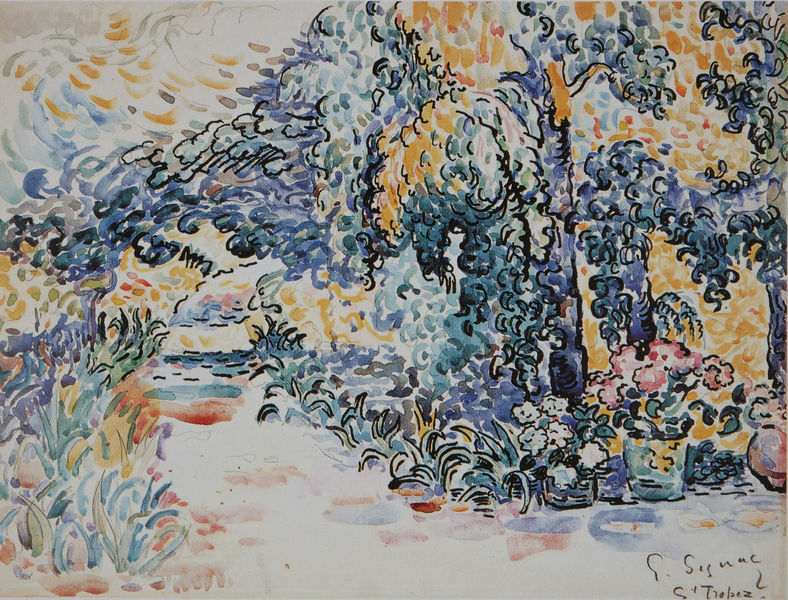
Titel: Saint-Tropez. Le jardin de la maison de l'artiste, Saint-Tropez. Der Garten beim Haus des Künstlers
Künstler: Paul Signac
Standort: Little Rock
Institution: Arkansas Arts Center Foundation Collection
Schlagwörter: baum, blau, blätter, gemälde, himmel, laub, wasser, weiß, wolken, aquarell, bäume, gelb, grün, impressionismus, landschaft, blume, blumen, braun, bunt, frankreich, hell, licht, orange, schwarz, zeichnung, blüten, gras, haus, park, rot, weg, wiese, wand, bild, signatur, gräser, natur, schilf, stamm, strauch, busch, gebüsch, pfad, sonne, pflanze, pflanzen, rosa, wald, garten, krug, stilleben, trauben, vase, blumentopf, kübel, pflanzkübel, topf, farbig, schrift, strand, pointilismus, mittag, abstrakt, mauer, signiert, südfrankreich, van gogh, sturm, blue, red, white, black, expressionism, france, gold, gray, green, grey, modern, painting, wall, yellow, flowers, pink, reflection, aufgang, brown, perspective, plant, pot, potted plant, grass, striche, punkte, blumentöpfe, rit, tusche, titel, aquatinta, wärme, wood, flower, expressiv, cloud, clouds, life, sky, tree, house, landscape, nature, ocean, sand, water, lane, street, summer, sun, trees, impresionismus, geranien, signac, balu, autumn, forest, light, peaceful, reeds, river, bushes, garden, path, plants, road, way, drawing, topfpflanzen, eimer, brushstroke, color, impressionism, paul, post-impressionism, purple, line, sketch, french, fall, beach, wind, abstract, bright, sunshine, spring, leaves, trunk, paul signac, postimpressionismus, neoimpressionismus, courtyard, ink, lawn, water colour, watercolor, saint tropez, aquarellfarbe, art, beauty, colorful, colors, colourful, colours, dash, dot, fauve, ffff, flower pot, ground, hello, lande, matisse, maurice, maurice segnac, maurice signac, neo-impressionism, pointillism, pointillist, pots, segnac, signat, st tropez, st, tropez, st. tropez, vases, what, signature, siganc, floral, bush, home, impressionist, shrub, kalte farben, brush, leaf, sunset, watercolors, canvas, colour, paint, hydrangeas, leave, grapes, shrubs, sidewalk, pottery, stones, trail, impression, weeds, modernism, tall, stem, vanishing point, pointalism, pointilism, malerei, cobblestones, foliage, walkway, pathway, borwn, brushwork, s, pastell, corner, bucket, curve, tress, burgundy, signed, jungle, cultivated, contour, st trobiz, threes, petals, ornage, artwork, stems, sureal, firest, potted plants, sones, colr, clours, grounds, jungles, forests, blossoms, southern france, tall grass, s trolez, umrisse, expressonismus, aquarelll, waterclor, brushtroke, gignac, garden path, flower pots